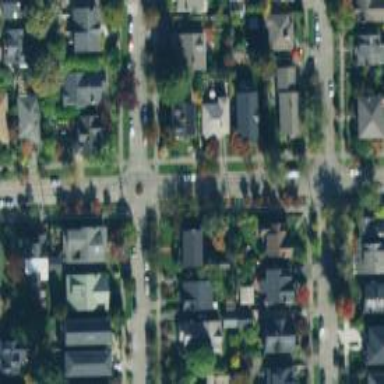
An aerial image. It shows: Residential road with separate sidewalk.